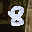
Label: 8